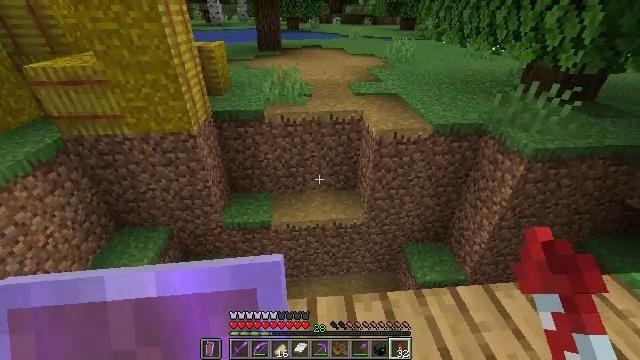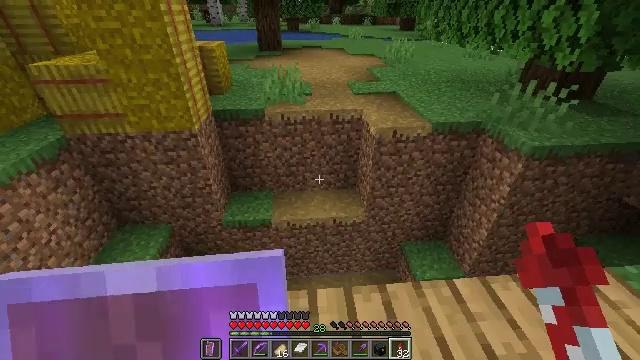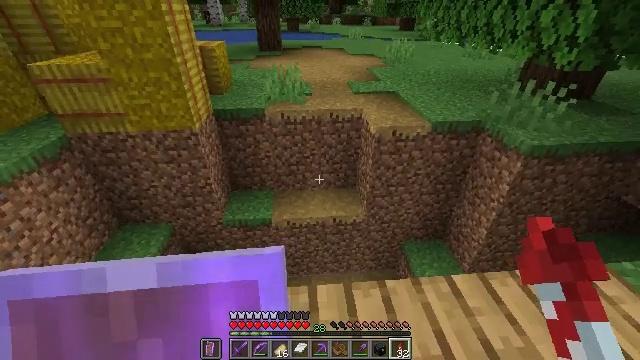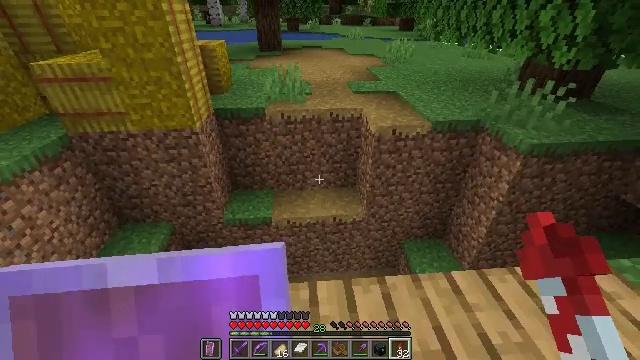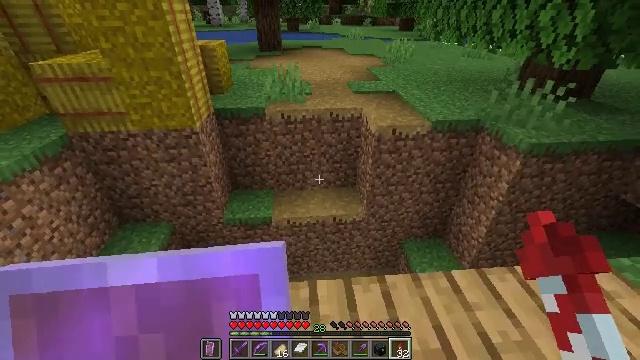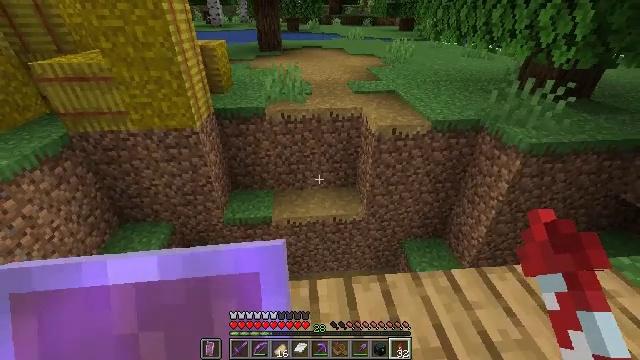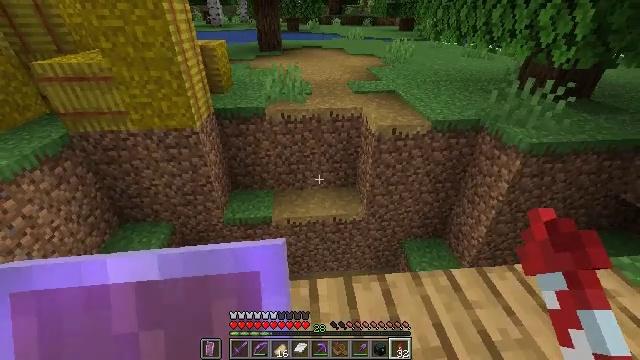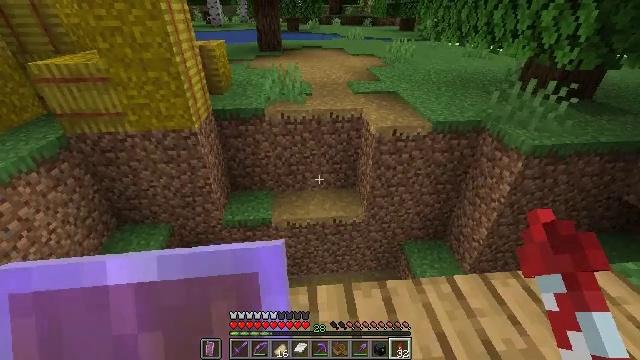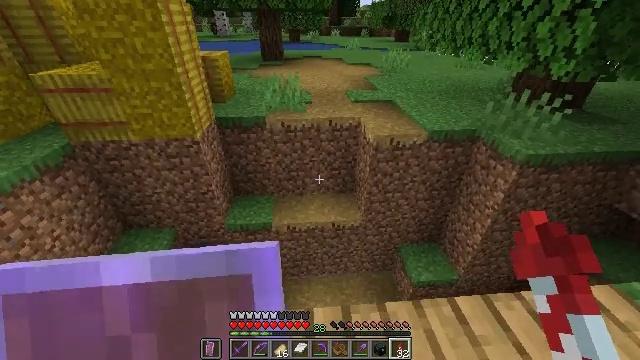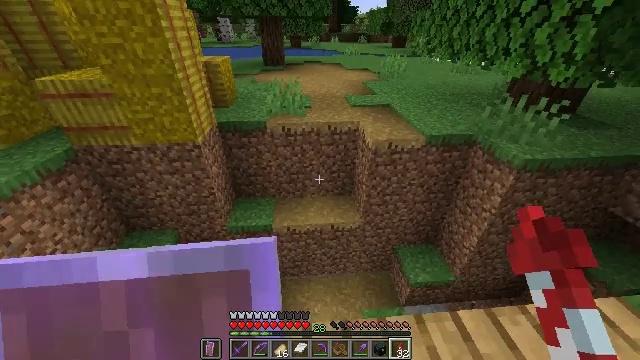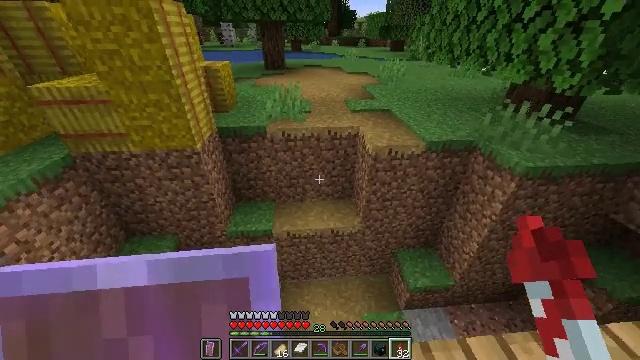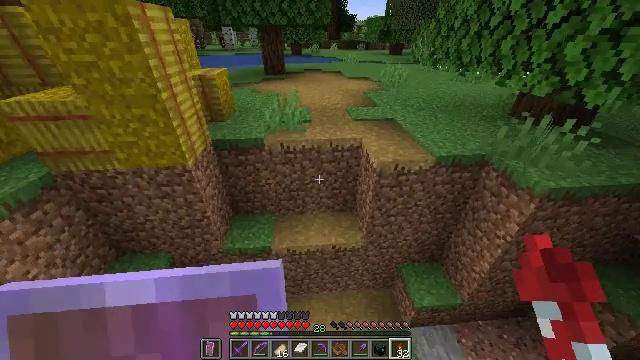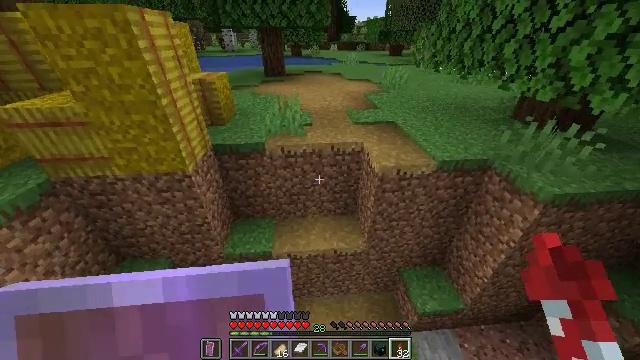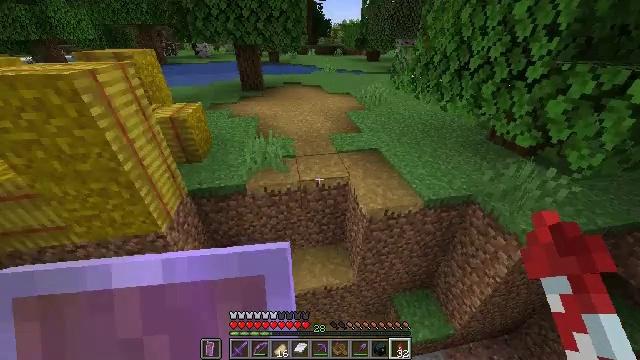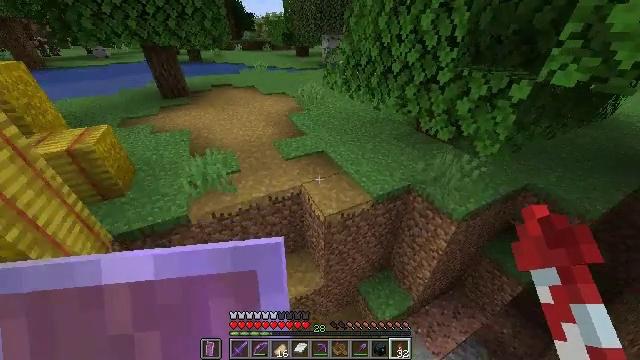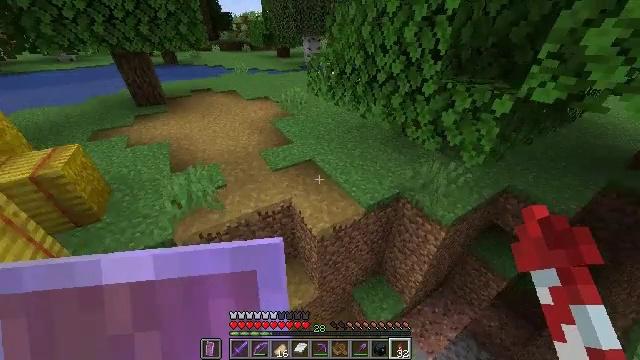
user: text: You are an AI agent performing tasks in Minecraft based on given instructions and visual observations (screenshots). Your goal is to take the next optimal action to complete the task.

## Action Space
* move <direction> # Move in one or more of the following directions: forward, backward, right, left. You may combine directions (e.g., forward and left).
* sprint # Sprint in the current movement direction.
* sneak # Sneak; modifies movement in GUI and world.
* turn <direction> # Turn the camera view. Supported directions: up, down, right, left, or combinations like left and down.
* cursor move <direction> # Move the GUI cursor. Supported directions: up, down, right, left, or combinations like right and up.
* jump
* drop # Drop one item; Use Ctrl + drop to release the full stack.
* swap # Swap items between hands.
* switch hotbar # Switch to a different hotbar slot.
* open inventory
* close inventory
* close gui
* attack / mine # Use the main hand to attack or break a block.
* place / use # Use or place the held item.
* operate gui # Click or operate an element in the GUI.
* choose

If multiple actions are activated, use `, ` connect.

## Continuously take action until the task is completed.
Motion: motion action
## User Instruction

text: Mine the grass path to create a new path.
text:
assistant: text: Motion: no_op
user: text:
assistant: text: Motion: no_op
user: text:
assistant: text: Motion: no_op
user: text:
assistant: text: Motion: no_op
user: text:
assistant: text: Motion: no_op
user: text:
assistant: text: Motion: no_op
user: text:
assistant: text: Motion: move forward, sprint
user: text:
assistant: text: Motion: move forward, sprint
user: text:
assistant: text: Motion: move forward, sprint
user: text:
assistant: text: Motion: move forward, sprint
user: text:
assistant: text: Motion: move forward, sprint
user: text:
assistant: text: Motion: move forward, sprint, jump
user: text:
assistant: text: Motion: move forward, sprint, turn right, jump
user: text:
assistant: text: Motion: move forward, sprint, turn right and down, jump
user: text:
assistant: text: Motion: move forward, sprint, turn right, jump
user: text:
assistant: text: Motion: move forward, sprint, jump
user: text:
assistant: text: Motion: move forward, sprint, jump
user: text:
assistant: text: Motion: move forward, sprint, turn left, jump
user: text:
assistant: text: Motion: move forward, sprint, turn left, jump
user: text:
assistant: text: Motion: move forward, sprint, jump
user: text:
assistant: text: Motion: move forward, sprint, jump
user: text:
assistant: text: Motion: move forward, sprint, jump
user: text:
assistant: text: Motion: move forward, sprint, jump
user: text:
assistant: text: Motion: move forward, sprint
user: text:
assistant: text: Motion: move forward, sprint
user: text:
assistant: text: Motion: move forward, sprint
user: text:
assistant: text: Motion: move forward, sprint
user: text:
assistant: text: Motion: move forward, sprint
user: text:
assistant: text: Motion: move forward
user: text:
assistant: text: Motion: move forward